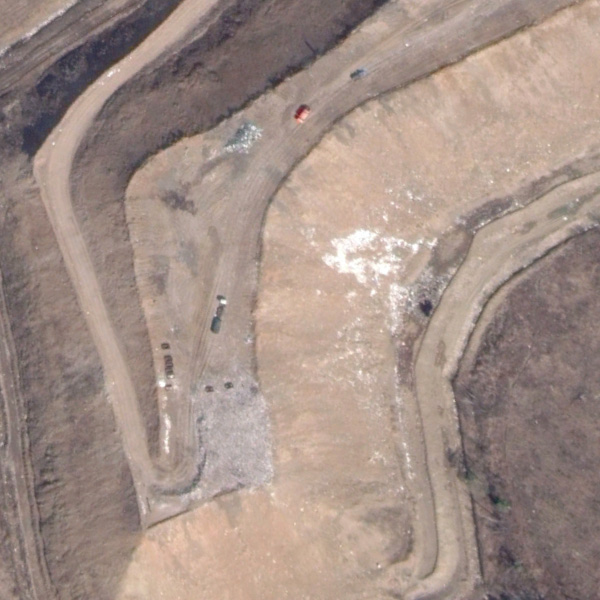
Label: BareLand